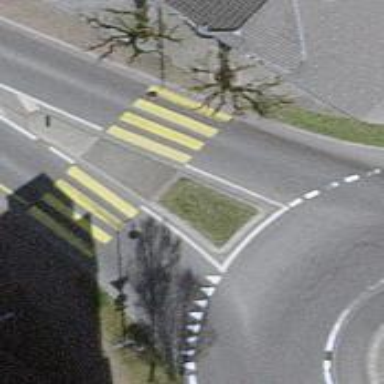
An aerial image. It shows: Uncontrolled zebra crossing with central island.